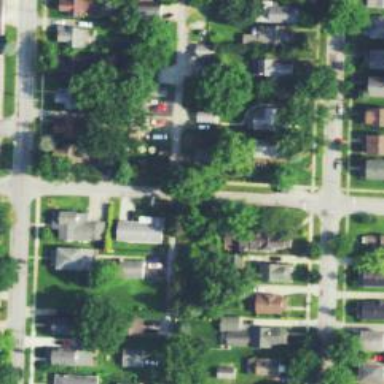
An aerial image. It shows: Alley classified as service road.